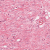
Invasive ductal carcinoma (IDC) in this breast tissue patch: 0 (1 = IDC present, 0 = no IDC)